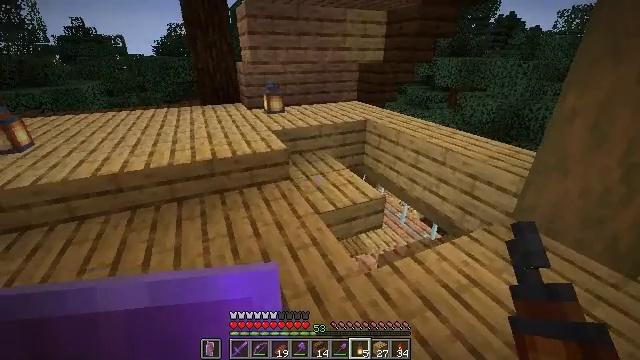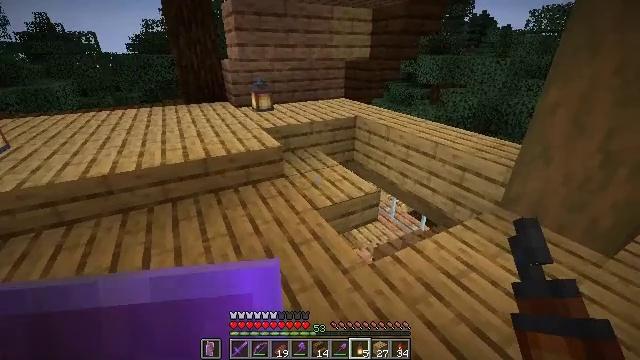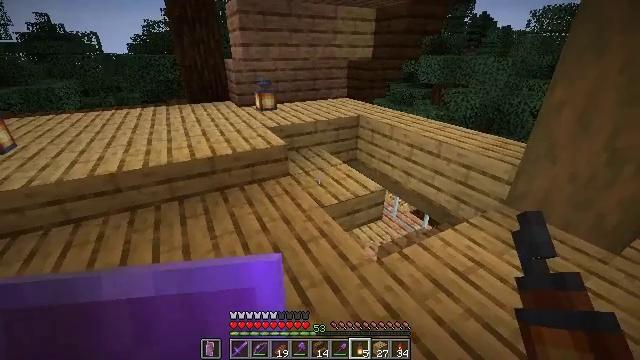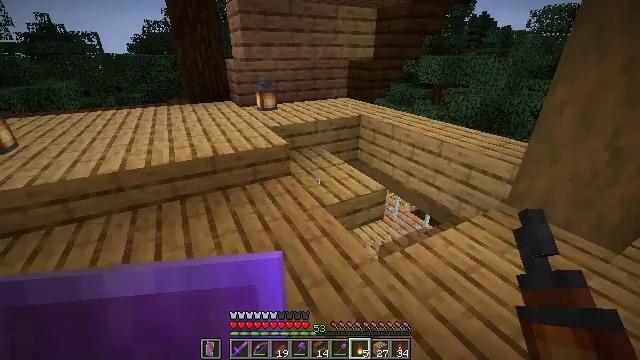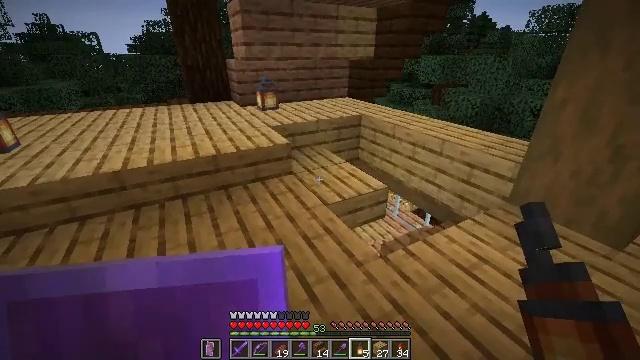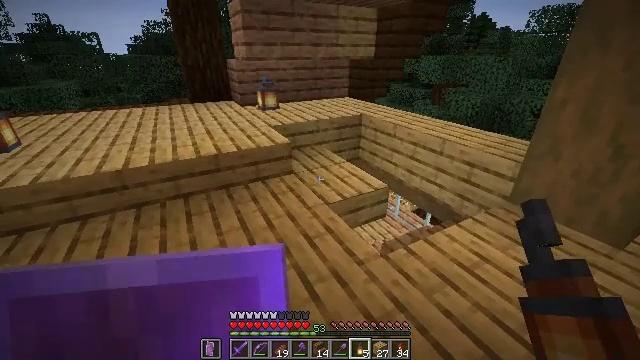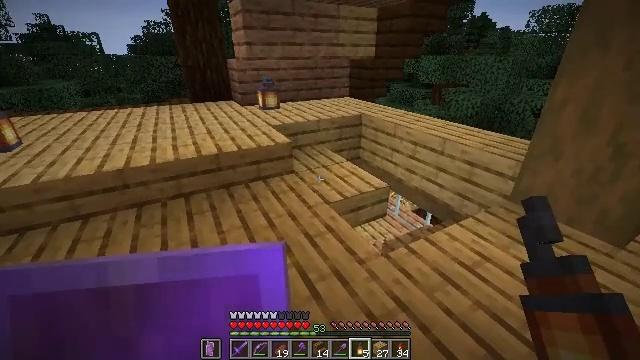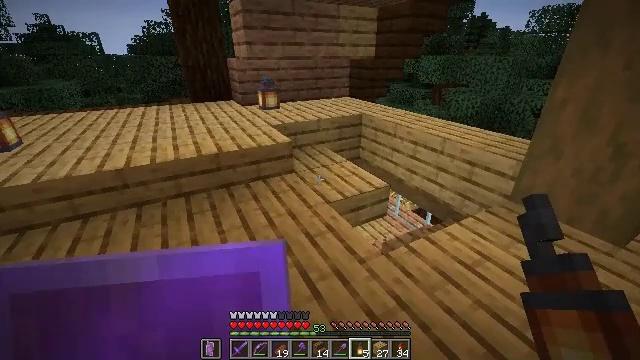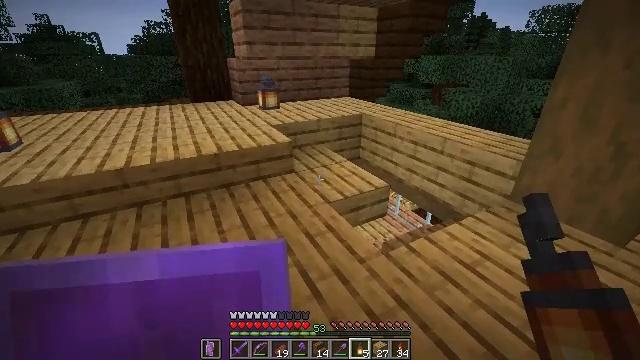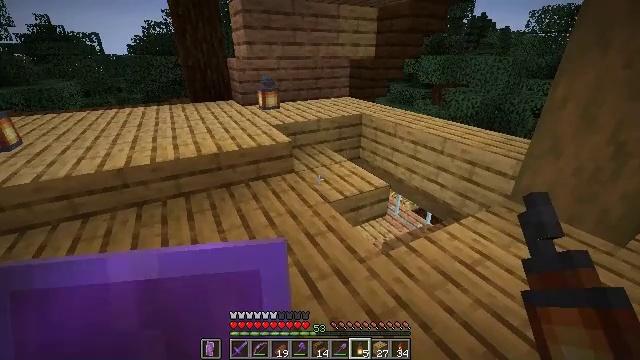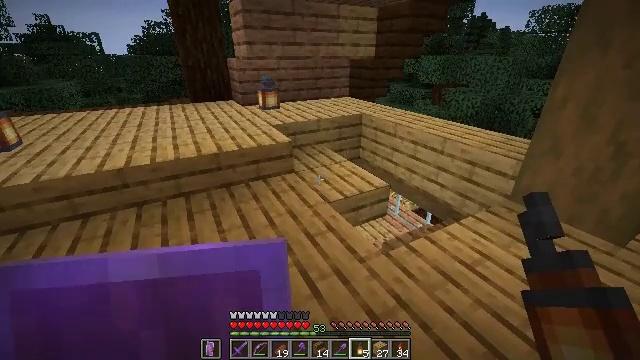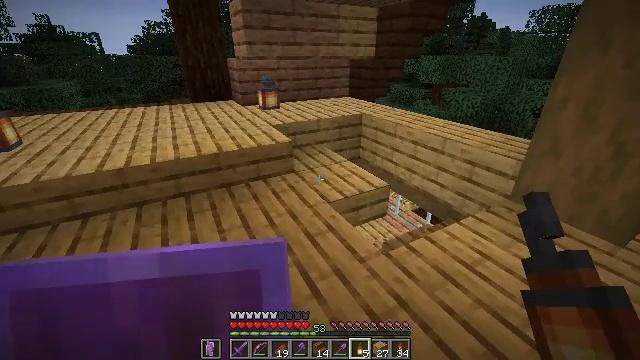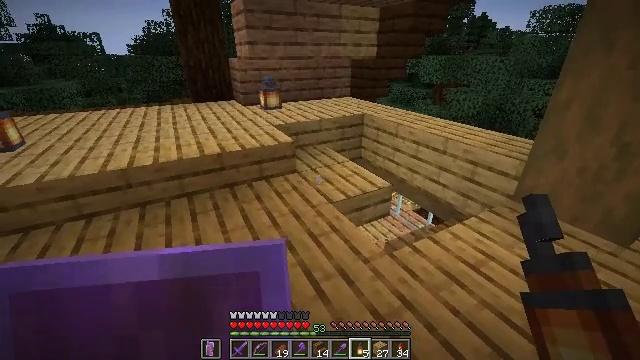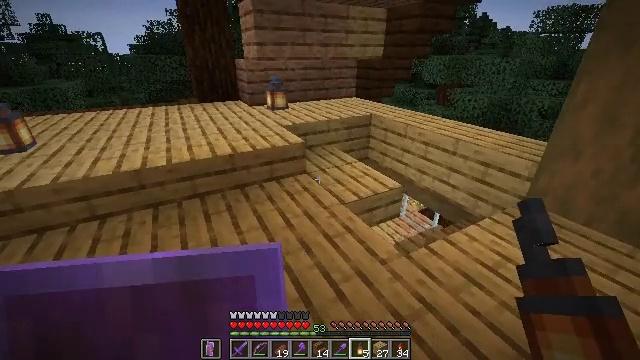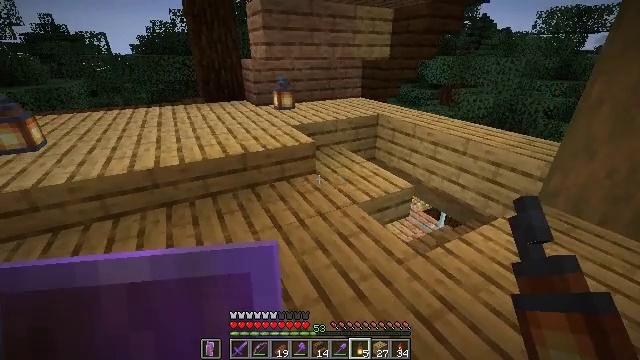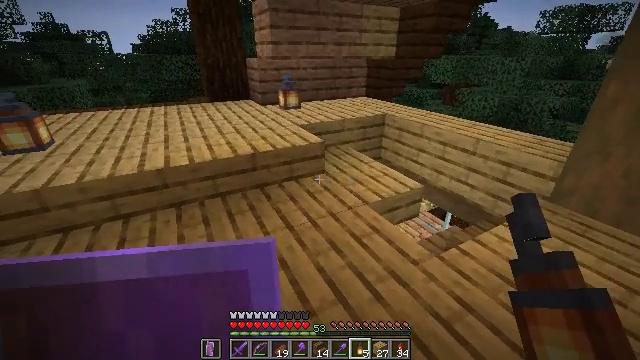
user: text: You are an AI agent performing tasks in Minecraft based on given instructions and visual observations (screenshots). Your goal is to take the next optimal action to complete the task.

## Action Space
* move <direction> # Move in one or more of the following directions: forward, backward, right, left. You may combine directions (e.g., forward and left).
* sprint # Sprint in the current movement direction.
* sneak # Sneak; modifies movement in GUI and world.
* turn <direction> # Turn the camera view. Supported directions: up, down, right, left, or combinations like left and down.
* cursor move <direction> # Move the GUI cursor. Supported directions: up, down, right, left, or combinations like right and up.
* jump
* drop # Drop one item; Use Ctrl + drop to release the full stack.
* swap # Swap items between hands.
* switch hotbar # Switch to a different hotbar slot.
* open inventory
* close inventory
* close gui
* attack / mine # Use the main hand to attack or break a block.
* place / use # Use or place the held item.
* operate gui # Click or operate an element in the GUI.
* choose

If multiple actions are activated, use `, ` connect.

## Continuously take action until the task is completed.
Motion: motion action
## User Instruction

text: Attack the crafting table to break it.
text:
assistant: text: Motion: turn right
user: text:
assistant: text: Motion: no_op
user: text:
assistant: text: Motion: no_op
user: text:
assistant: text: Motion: no_op
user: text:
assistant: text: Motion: no_op
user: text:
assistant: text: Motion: no_op
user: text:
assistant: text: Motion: no_op
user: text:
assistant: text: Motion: no_op
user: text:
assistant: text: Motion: no_op
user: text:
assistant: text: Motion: no_op
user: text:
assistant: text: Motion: no_op
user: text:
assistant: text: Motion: move left
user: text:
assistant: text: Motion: move left
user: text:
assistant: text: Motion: move left
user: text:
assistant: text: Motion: move forward and move left
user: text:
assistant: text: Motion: move forward and move left, turn right and up
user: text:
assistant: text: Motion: move forward, turn right and up
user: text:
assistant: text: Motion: move forward, turn right and up
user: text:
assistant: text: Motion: move forward, turn right and up
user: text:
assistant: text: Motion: turn right and up
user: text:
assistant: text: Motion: turn right and up
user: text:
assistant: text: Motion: turn up
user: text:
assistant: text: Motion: no_op
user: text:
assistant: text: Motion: no_op
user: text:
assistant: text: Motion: no_op
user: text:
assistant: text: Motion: no_op
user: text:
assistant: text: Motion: no_op
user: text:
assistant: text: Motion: no_op
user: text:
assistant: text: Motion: no_op
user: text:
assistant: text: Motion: no_op